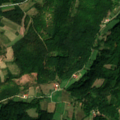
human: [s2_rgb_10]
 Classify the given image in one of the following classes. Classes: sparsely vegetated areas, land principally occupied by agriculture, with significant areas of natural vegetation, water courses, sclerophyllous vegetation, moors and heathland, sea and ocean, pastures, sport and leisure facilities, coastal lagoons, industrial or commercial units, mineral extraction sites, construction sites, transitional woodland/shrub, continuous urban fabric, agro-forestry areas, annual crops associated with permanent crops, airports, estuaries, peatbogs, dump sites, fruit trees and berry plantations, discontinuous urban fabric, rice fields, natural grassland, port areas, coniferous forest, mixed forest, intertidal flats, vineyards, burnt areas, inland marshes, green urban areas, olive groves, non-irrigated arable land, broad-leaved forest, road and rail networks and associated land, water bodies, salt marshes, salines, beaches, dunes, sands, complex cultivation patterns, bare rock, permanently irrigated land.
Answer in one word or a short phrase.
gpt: complex cultivation patterns, land principally occupied by agriculture, with significant areas of natural vegetation, broad-leaved forest